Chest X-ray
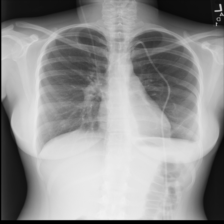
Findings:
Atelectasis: positive
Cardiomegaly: negative
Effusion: negative
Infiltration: negative
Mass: negative
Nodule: negative
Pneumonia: positive
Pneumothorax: negative
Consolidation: negative
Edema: negative
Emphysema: negative
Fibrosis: negative
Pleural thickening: negative
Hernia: negative